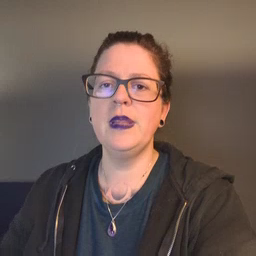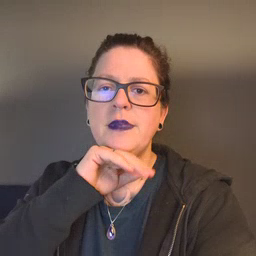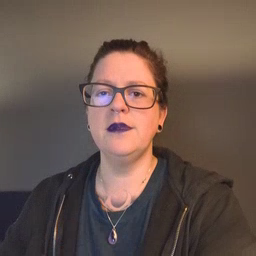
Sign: pig